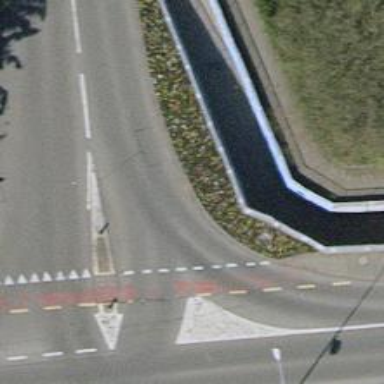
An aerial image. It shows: Cycle barrier.